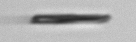
Label: fiber